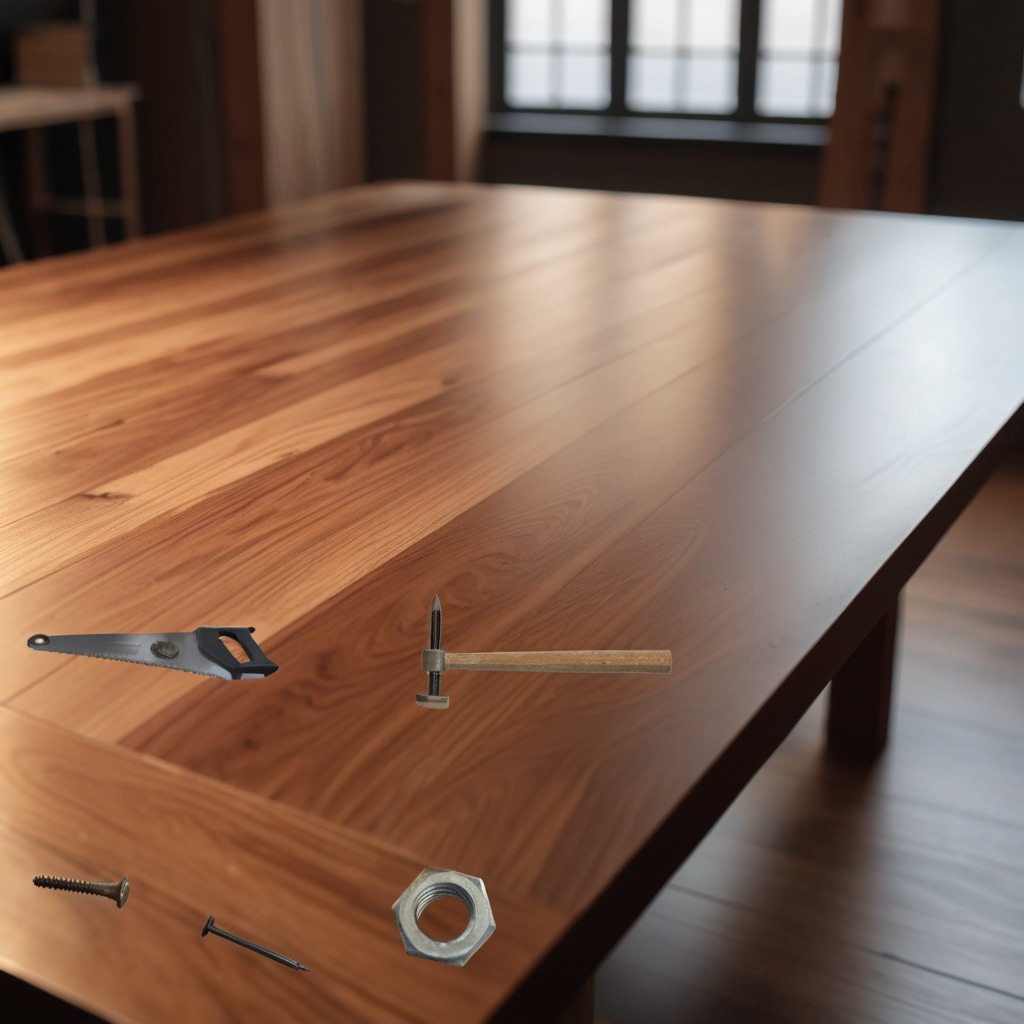
A metal machine screw, a hammer, an iron nail, a handheld metal saw, and a metal nut are lying on a wooden table in a carpentry studio.